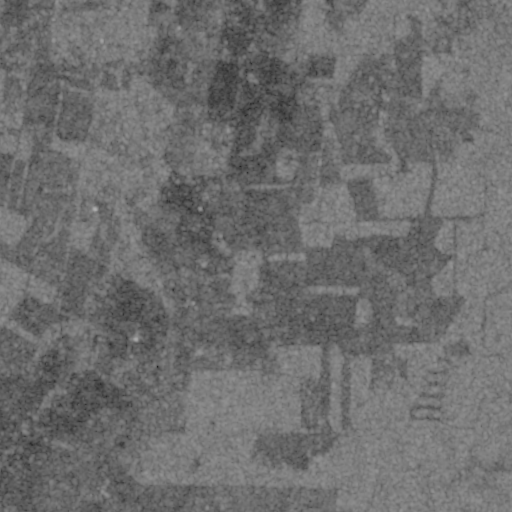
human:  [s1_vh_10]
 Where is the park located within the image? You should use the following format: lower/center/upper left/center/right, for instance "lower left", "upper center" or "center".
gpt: The park is located in the upper center of the image.
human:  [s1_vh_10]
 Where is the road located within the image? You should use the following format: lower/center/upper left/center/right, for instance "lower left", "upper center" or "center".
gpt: There is no road in the image.

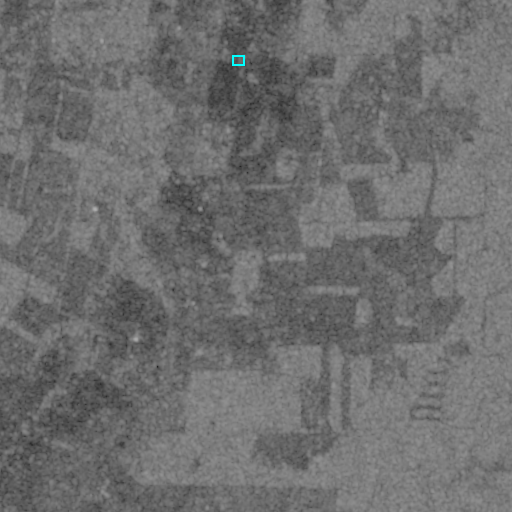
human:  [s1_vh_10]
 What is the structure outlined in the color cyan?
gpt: The structure outlined in cyan is a park.
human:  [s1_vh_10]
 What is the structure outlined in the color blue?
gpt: There is no blue outline.